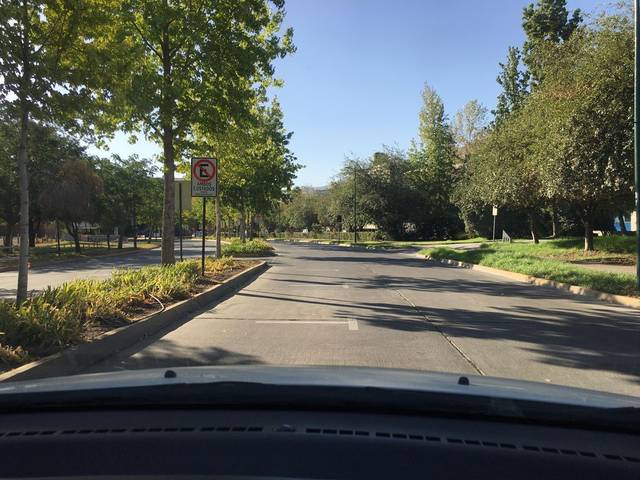
Region: Chile
Coordinates: -33.39, -70.615